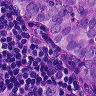
Metastatic tissue present: yes